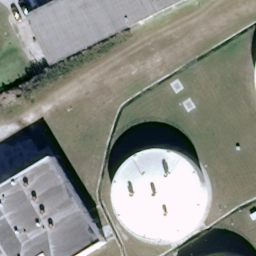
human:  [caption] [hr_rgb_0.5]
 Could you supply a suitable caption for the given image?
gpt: A storage tank is on the lawn and some houses beside .

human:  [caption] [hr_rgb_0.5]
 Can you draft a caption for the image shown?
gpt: There is a white storage tank on the lawn .

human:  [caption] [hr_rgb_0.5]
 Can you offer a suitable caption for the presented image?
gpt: There is one storage tank on the lawn and some houses beside .

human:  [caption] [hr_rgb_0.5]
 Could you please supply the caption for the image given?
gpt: A storage tank is on the lawn .

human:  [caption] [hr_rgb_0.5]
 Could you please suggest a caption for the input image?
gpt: A storage tank is on the lawn and some houses beside .